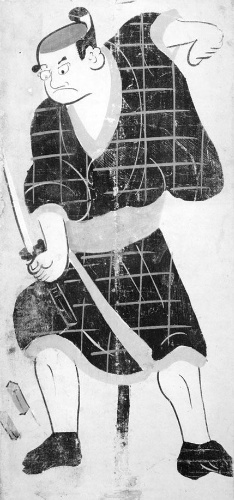
Title: 布袋市右衛門図大津絵|Ōtsu-e of Kabuki Actor Playing Hotei Ichiemon
Date: early 18th century
Object type: Hanging scroll
Classification: Paintings
Medium: Hanging scroll; hand-colored woodblock print on paper
Culture: Japan
Period: Edo period (1615–1868)
Dimensions: Image: 17 15/16 x 8 1/4 in. (45.5 x 21 cm)
Overall: 50 3/8 x 11 1/4in. (128 x 28.6 cm)
Department: Asian Art
Credit line: The Harry G. C. Packard Collection of Asian Art, Gift of Harry G. C. Packard, and Purchase, Fletcher, Rogers, Harris Brisbane Dick, and Louis V. Bell Funds, Joseph Pulitzer Bequest, and The Annenberg Fund Inc. Gift, 1975
Accession year: 1975
Repository: Metropolitan Museum of Art, New York, NY
Tags: Men|Actors